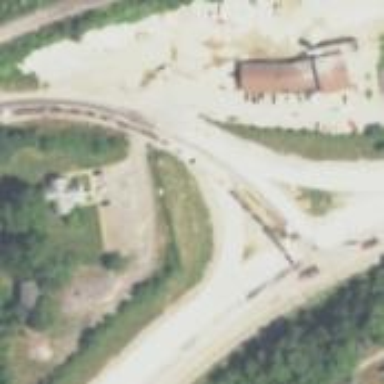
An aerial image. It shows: Trunk link highway.